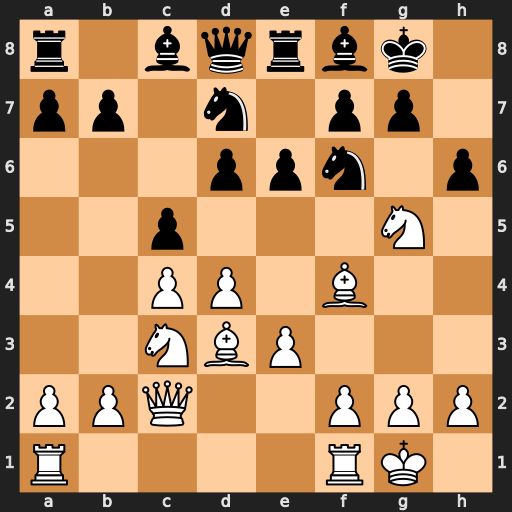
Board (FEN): r1bqrbk1/pp1n1pp1/3ppn1p/2p3N1/2PP1B2/2NBP3/PPQ2PPP/R4RK1
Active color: w
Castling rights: -
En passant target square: -
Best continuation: Bh7+ Nxh7 Qxh7#